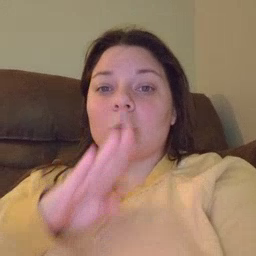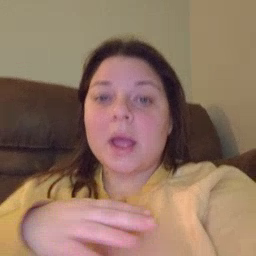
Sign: quiet